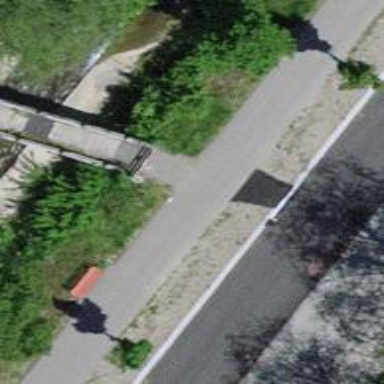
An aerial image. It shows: Asphalt track on bridge.